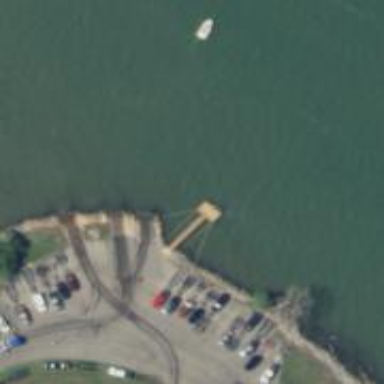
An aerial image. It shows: Slipway on leisure land.